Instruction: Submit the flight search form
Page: home
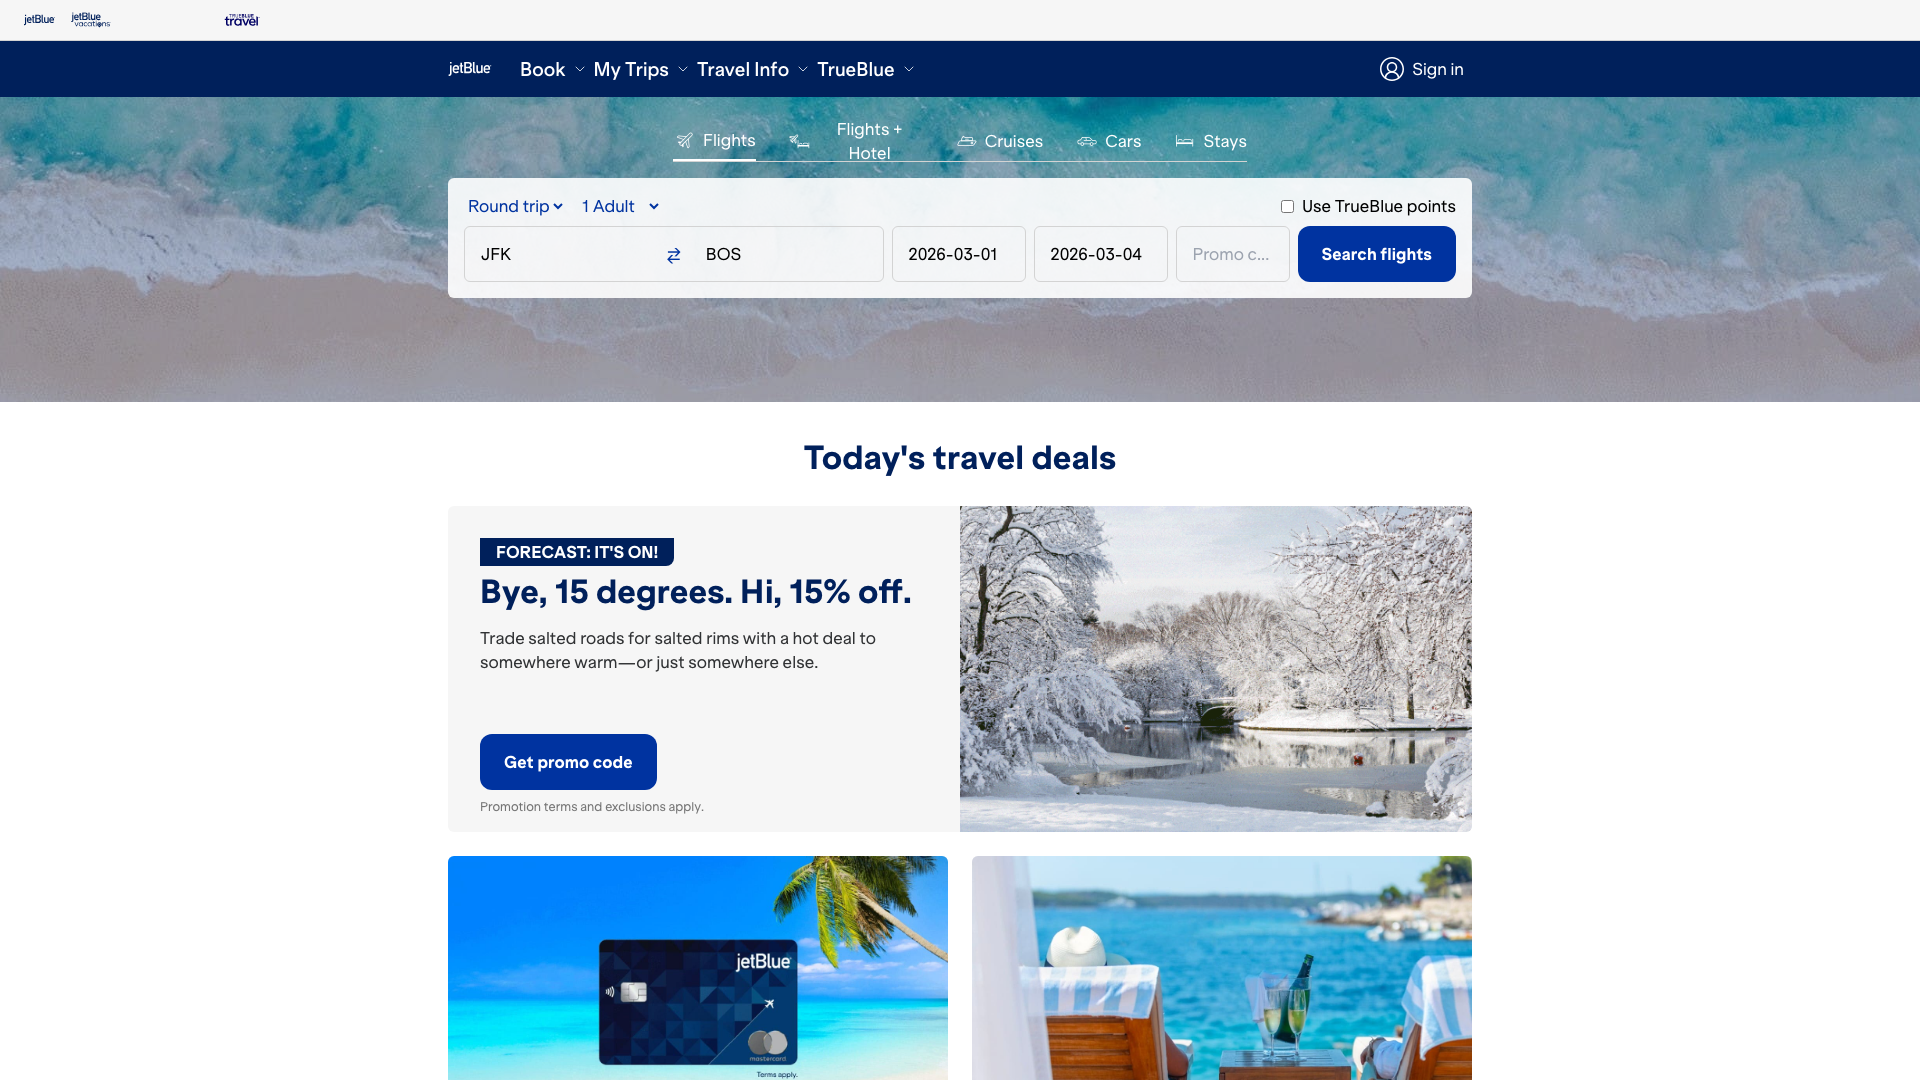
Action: click